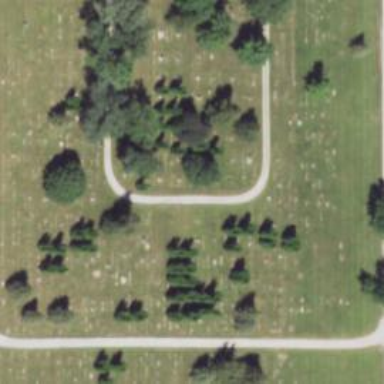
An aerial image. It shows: Cemetery.